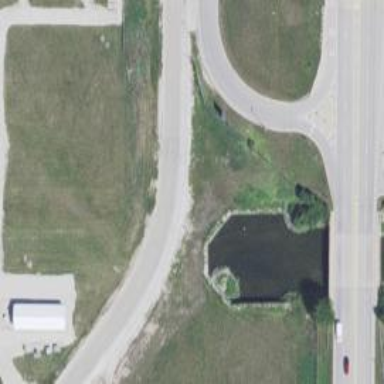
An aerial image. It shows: Canal culvert running through tunnel.